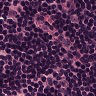
Metastatic tissue present: no